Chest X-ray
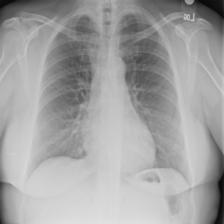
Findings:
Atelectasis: negative
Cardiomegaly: negative
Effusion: negative
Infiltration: negative
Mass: negative
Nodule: negative
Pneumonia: negative
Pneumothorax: negative
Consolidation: negative
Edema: negative
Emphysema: negative
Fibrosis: negative
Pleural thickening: negative
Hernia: negative